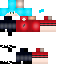
A male human skin with medium skin, wearing blue long hair dressed in a red tshirt and red pants, featuring a closed mouth.